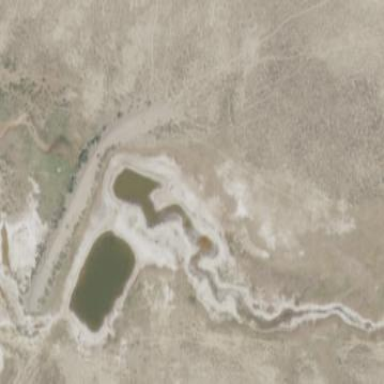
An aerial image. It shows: Reservoir.